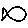
Label: fish